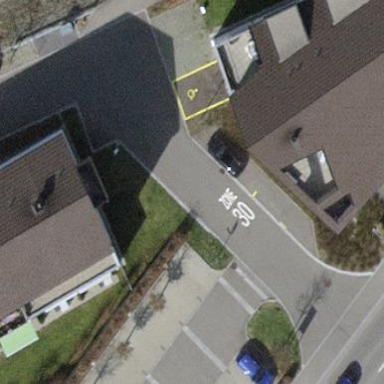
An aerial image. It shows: Street-side parking area.